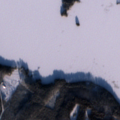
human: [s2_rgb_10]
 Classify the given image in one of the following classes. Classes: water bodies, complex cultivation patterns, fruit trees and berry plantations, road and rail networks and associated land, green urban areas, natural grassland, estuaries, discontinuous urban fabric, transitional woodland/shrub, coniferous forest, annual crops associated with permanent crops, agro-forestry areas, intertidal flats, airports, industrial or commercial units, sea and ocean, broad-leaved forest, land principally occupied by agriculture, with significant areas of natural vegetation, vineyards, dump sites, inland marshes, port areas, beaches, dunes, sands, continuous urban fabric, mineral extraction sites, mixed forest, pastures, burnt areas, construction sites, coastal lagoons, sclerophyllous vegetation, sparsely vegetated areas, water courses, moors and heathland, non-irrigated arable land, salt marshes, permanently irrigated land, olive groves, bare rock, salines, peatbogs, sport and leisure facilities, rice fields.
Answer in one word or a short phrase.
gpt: coniferous forest, mixed forest, transitional woodland/shrub, water bodies